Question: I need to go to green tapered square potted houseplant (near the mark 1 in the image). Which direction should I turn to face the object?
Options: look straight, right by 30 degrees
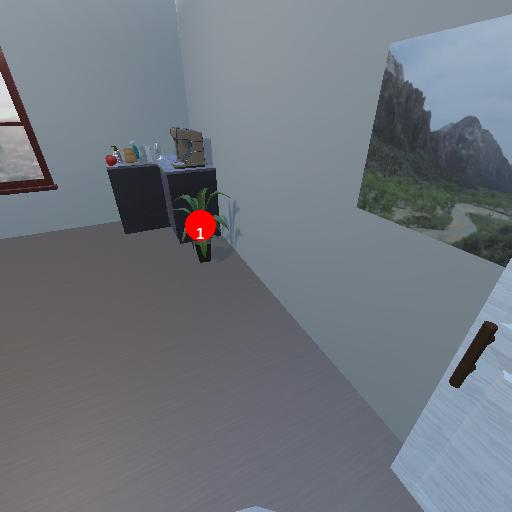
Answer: look straight